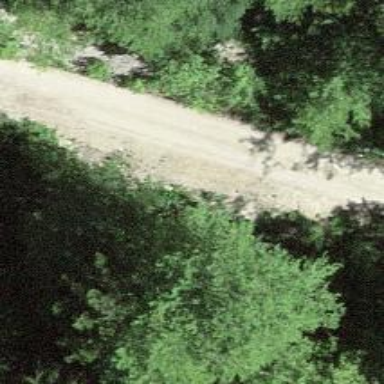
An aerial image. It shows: Service road with unpaved surface.